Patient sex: F
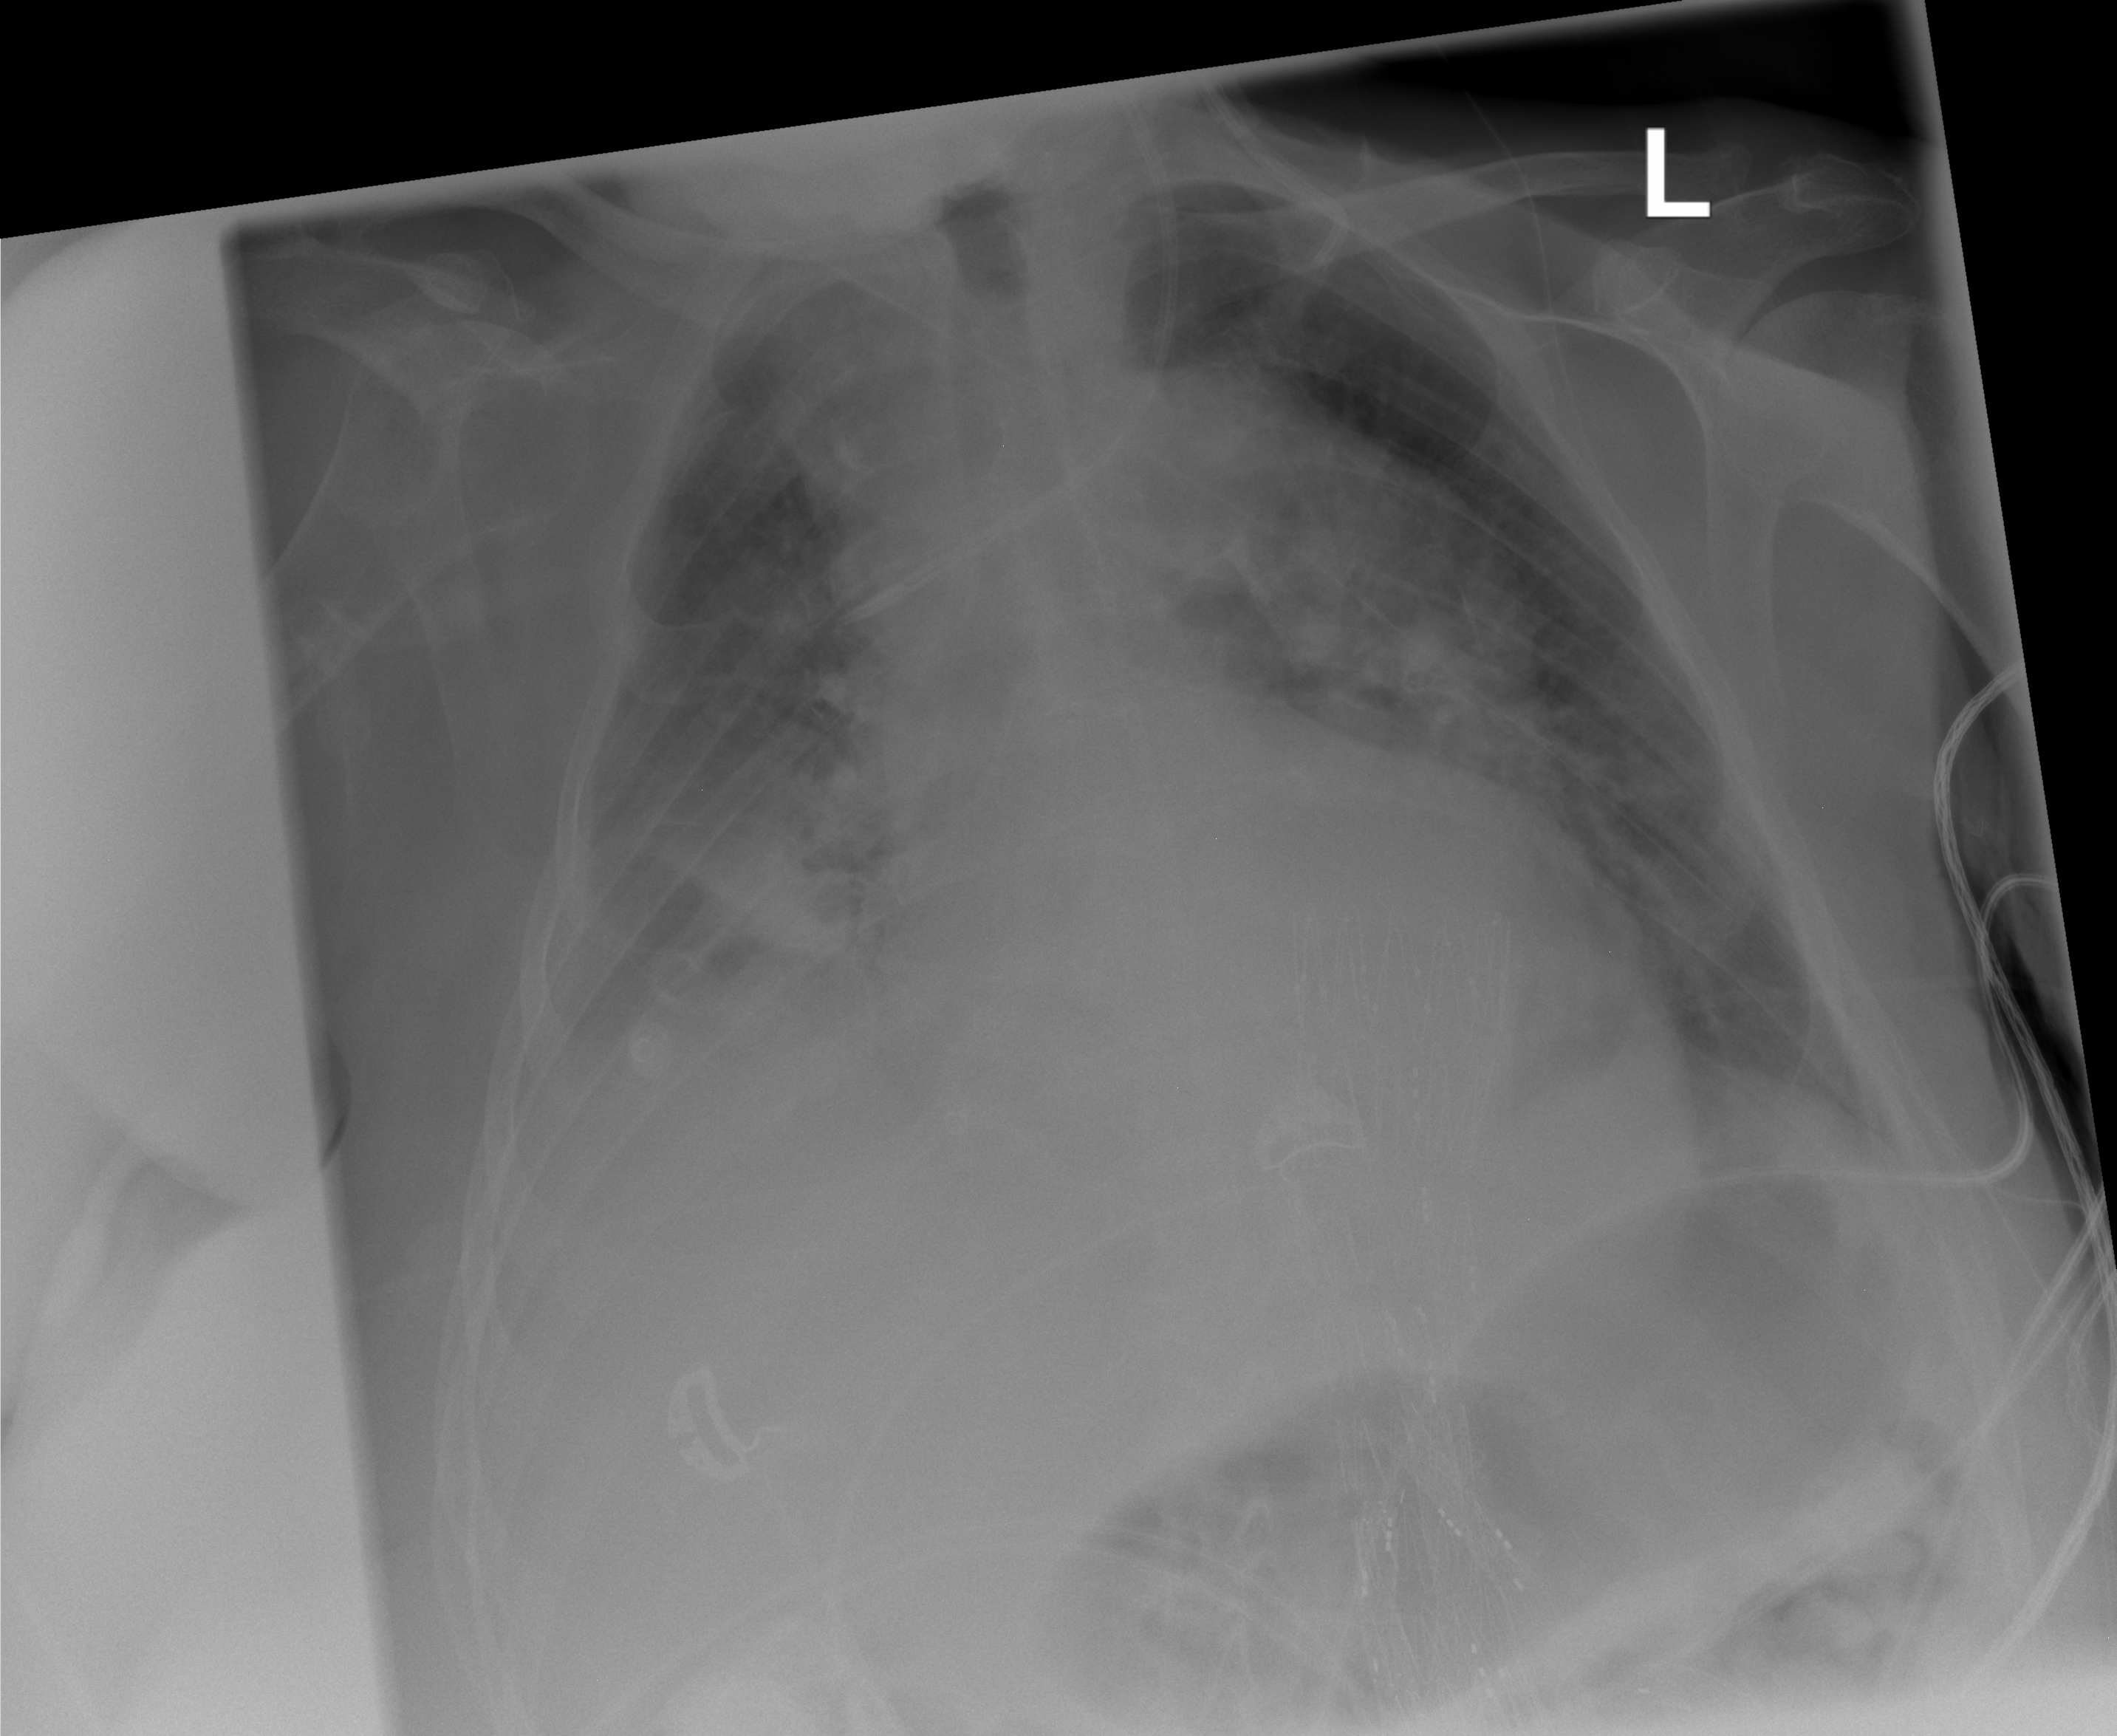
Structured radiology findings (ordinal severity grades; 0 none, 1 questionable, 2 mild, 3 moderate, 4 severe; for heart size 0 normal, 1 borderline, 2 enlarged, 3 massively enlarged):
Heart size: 2
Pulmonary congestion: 0
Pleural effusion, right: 2
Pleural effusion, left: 0
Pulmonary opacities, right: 1
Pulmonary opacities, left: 0
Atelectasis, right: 2
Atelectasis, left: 2